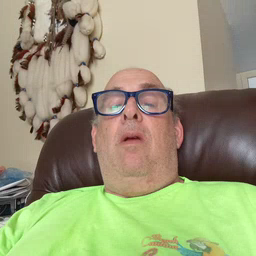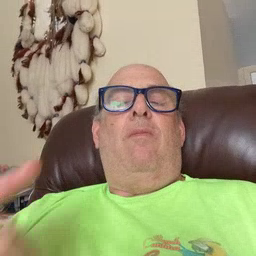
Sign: callonphone